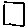
Label: square